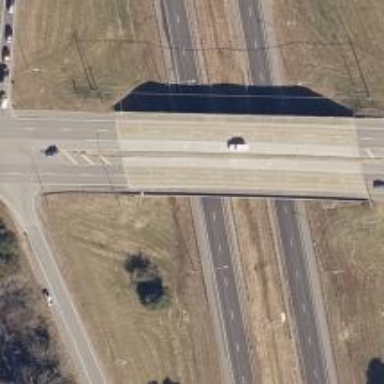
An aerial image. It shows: Viaduct bridge on primary highway.